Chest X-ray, PA view. Patient: 40 years old, sex F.
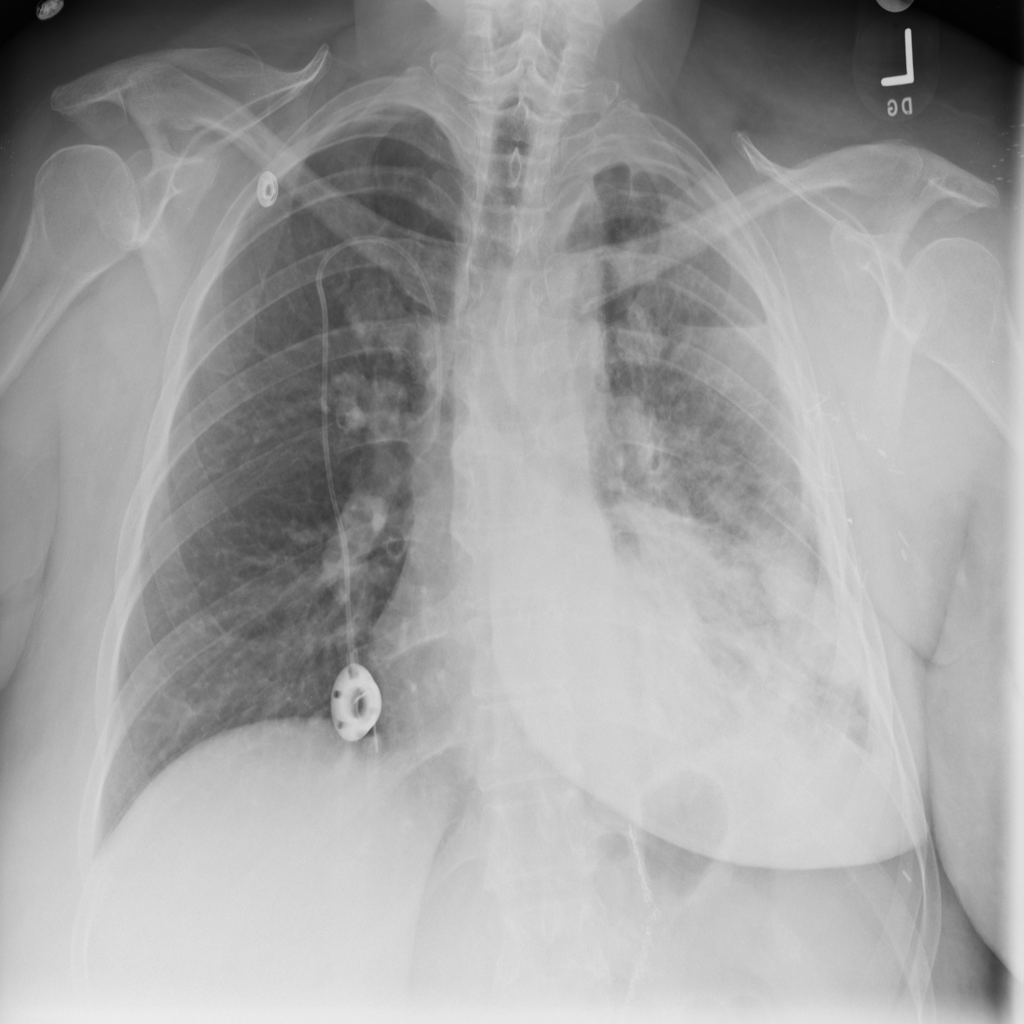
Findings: Effusion, Pleural_Thickening